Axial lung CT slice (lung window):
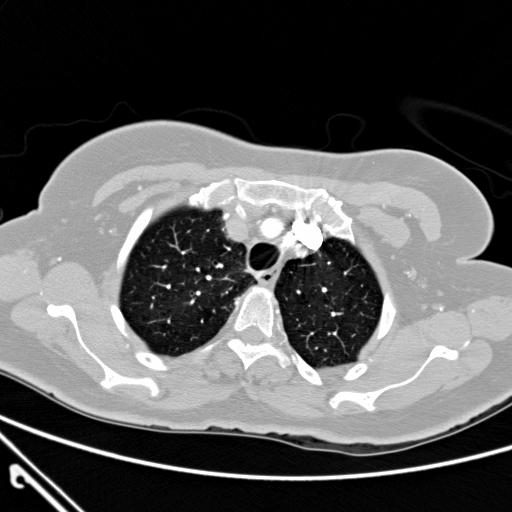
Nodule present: no